Interaction volume radius: 10 \u00c5
Interaction volume height: 10 \u00c5
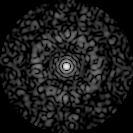
Disorder parameter: 0.8492